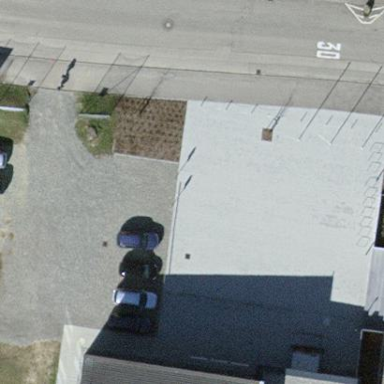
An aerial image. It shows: Paved pedestrian road.